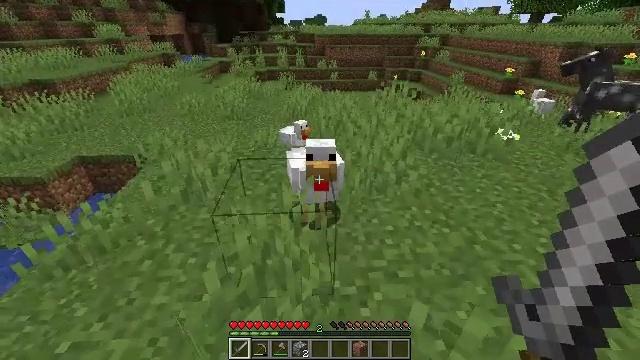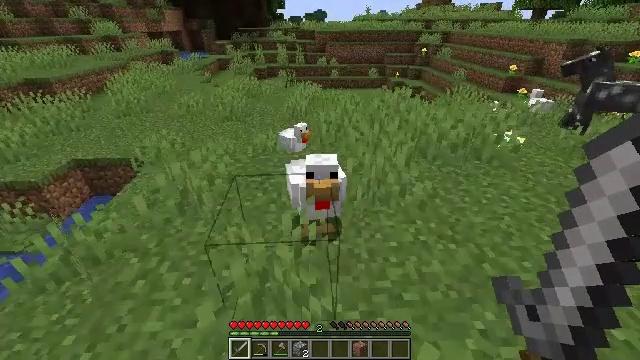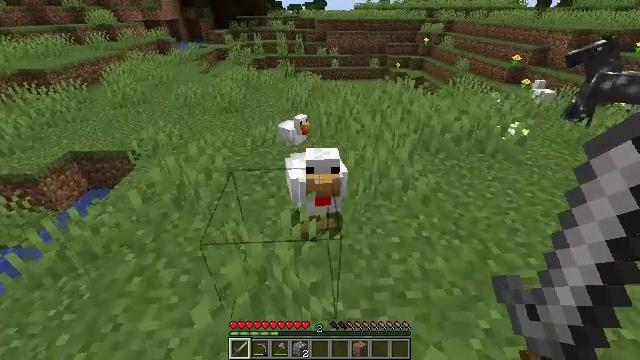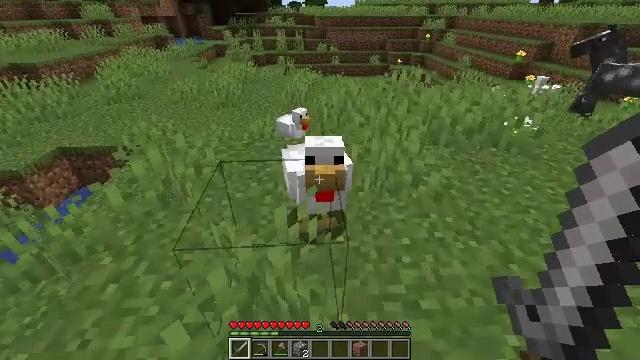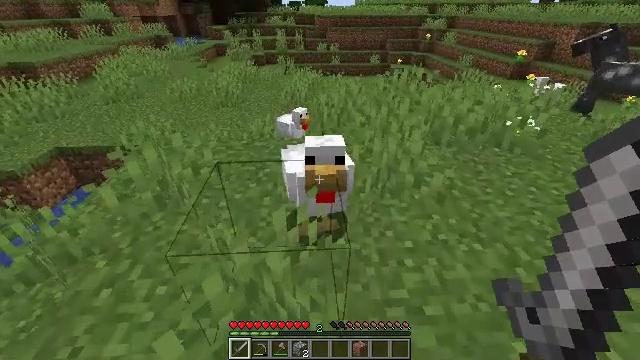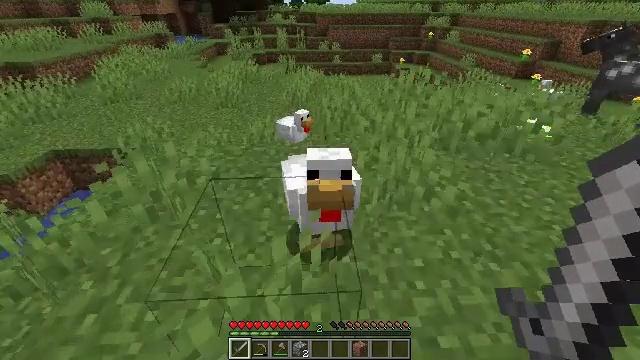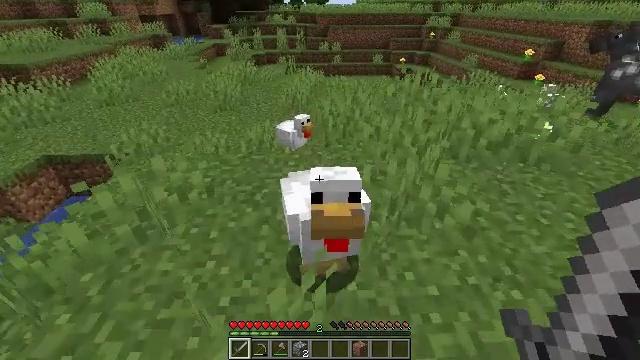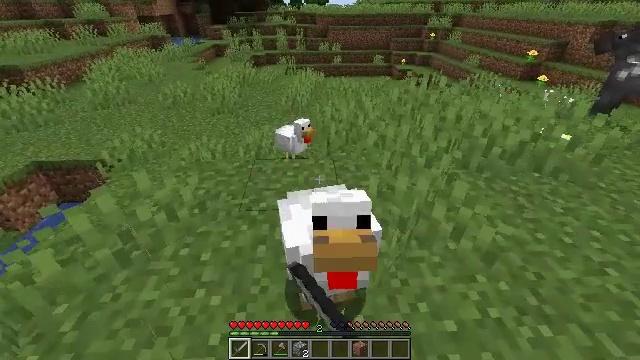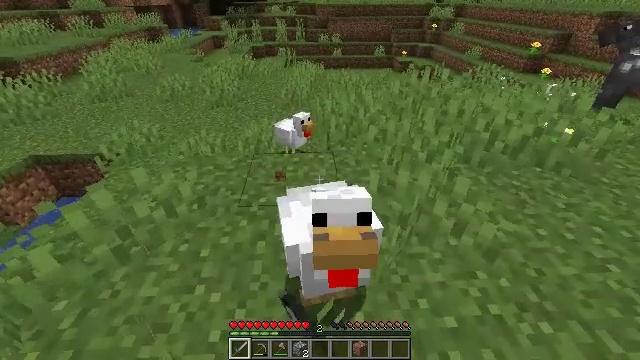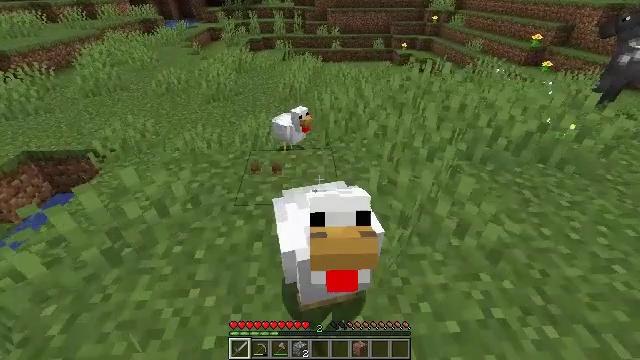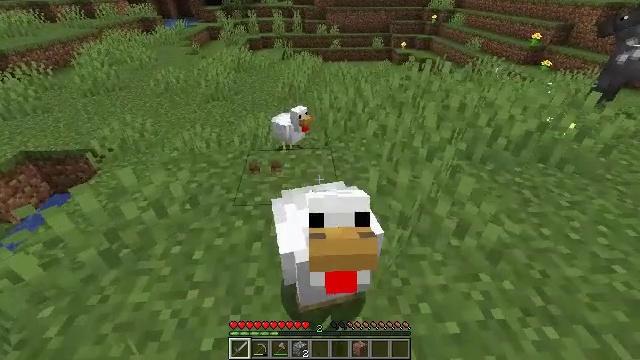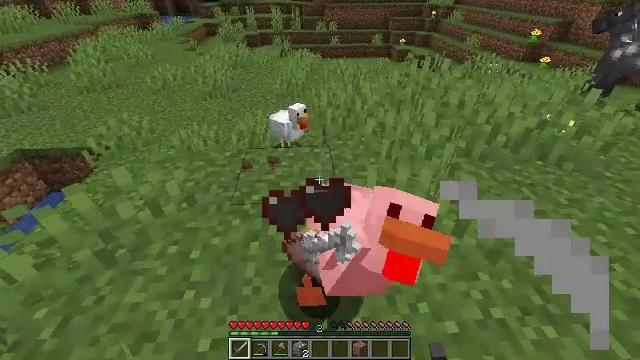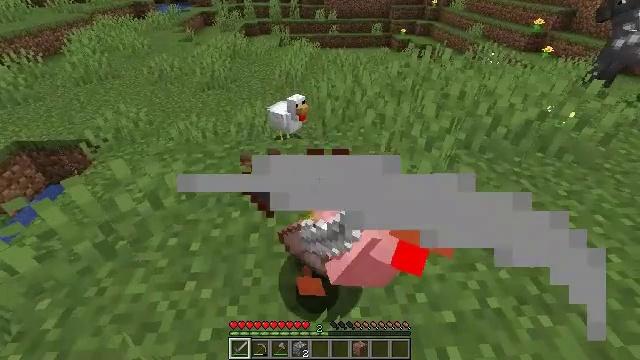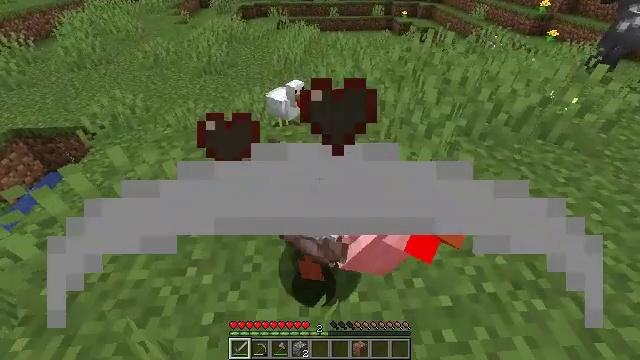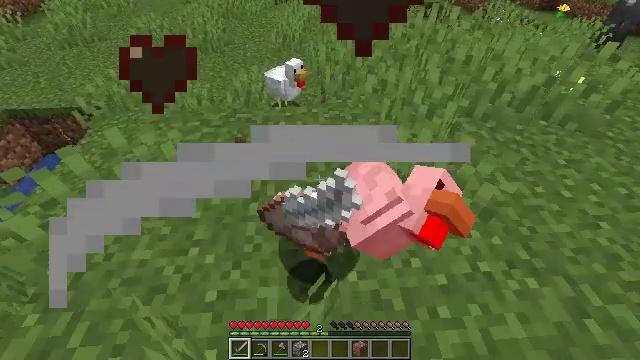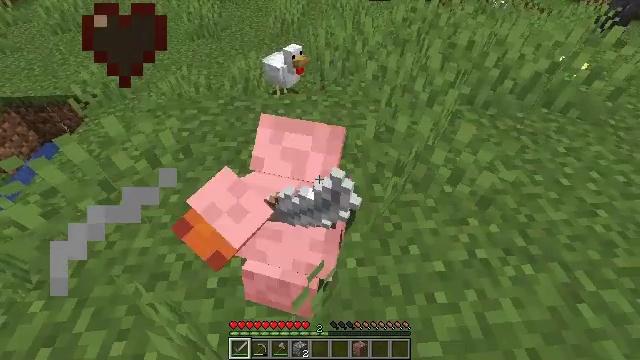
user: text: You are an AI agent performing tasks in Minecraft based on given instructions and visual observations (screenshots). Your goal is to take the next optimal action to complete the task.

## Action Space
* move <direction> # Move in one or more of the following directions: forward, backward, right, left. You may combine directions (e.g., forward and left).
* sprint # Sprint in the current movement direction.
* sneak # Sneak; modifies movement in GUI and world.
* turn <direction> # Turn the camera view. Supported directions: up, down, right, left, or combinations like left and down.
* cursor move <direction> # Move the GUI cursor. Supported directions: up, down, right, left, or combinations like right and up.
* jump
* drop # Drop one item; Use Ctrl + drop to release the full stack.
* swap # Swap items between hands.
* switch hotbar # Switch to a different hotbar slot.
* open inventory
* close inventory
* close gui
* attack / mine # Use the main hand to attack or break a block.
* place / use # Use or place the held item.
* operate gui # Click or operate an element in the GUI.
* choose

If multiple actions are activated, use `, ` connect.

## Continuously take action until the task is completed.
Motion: motion action
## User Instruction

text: Kill mobs.
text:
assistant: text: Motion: move forward, jump
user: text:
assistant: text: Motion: move forward, turn down, jump
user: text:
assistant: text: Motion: move forward
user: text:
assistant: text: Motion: move forward
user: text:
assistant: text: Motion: move forward
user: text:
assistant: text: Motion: move forward, attack / mine
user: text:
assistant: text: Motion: attack / mine
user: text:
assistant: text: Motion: turn down, attack / mine
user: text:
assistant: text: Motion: turn down, attack / mine
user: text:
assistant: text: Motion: no_op
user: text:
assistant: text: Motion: no_op
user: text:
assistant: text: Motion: turn down
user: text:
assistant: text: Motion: turn down
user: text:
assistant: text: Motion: turn down
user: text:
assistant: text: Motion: turn down
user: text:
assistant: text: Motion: no_op
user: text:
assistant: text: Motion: no_op
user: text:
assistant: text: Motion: turn left and up
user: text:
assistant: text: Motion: no_op
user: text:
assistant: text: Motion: no_op
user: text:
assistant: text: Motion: move forward
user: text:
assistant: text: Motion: move forward, turn up
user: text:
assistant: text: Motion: move forward, turn up
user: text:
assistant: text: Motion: move forward
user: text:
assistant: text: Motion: move forward
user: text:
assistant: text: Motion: move forward
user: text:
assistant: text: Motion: move forward
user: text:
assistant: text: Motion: move forward, turn left
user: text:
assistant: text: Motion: move forward
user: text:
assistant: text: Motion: move forward, turn left